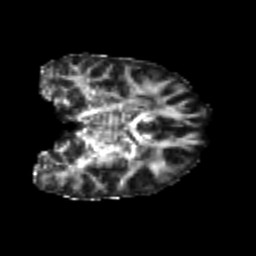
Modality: FA
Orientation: coronal
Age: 25
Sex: female
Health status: healthy
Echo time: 0.074 s